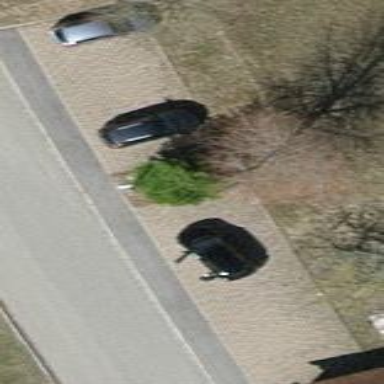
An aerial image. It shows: Street side parking area.